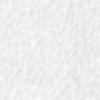
Label: no_change